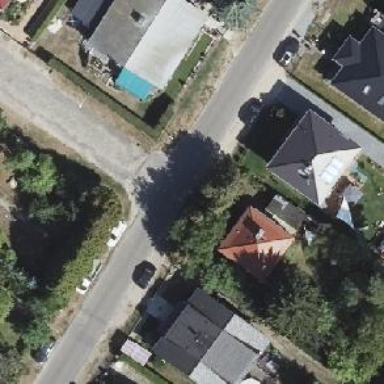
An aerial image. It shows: Smooth asphalt road in residential area.